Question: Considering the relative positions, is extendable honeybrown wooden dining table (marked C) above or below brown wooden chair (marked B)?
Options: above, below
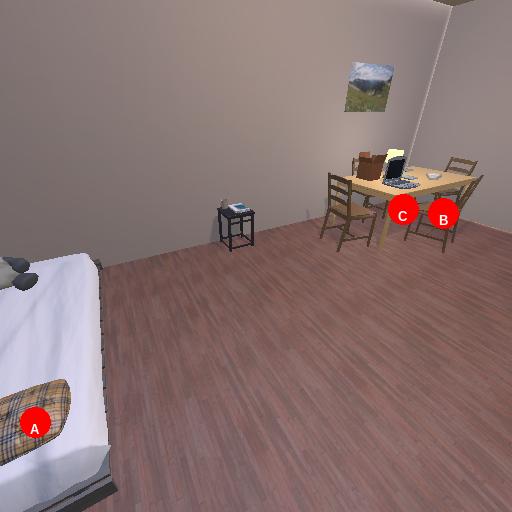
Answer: above